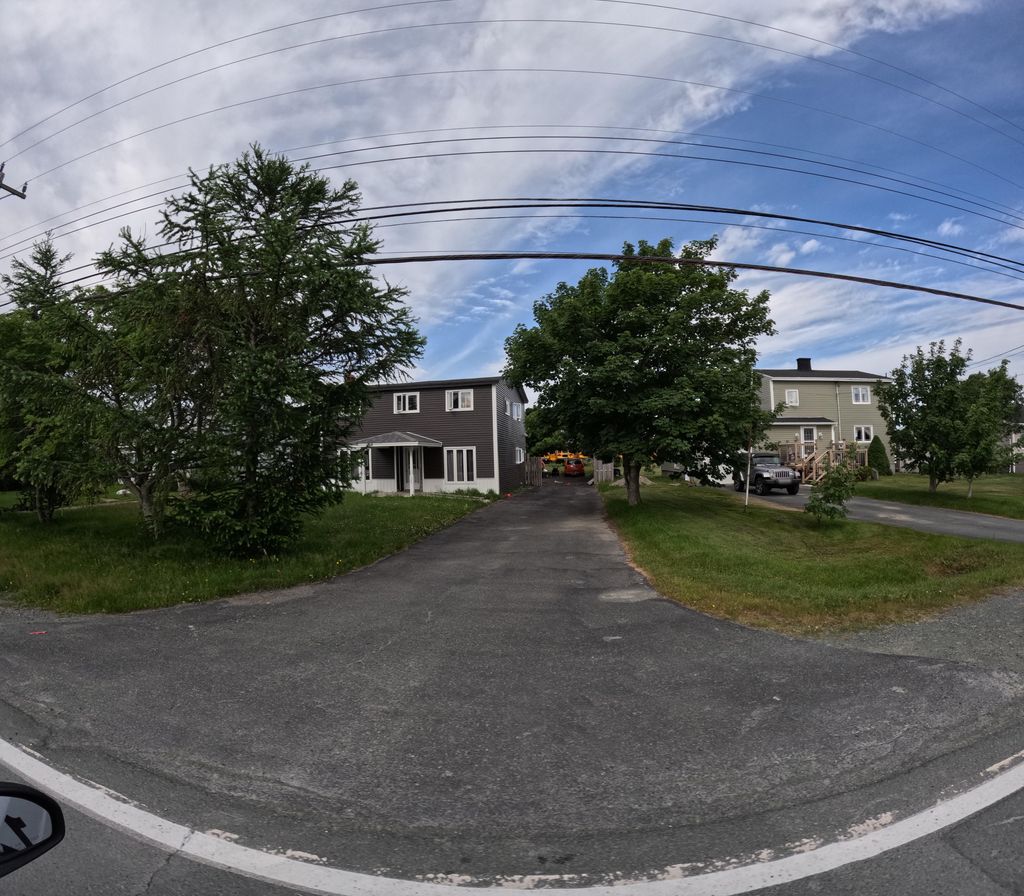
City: st_johns